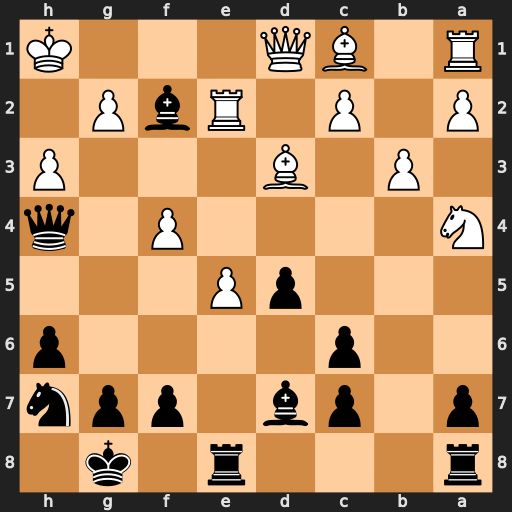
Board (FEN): r3r1k1/p1pb1ppn/2p4p/3pP3/N4P1q/1P1B3P/P1P1RbP1/R1BQ3K
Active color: b
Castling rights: -
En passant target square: -
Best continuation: Bxh3 Rxf2 Bg4+